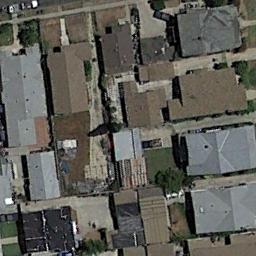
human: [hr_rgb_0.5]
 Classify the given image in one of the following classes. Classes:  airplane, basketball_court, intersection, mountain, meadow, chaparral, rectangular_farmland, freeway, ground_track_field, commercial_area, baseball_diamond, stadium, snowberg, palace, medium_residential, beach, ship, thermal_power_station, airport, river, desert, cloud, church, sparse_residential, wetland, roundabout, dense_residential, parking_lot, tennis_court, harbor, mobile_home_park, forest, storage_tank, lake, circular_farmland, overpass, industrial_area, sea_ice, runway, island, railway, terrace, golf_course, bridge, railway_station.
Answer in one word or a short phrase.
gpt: dense_residential